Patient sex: M
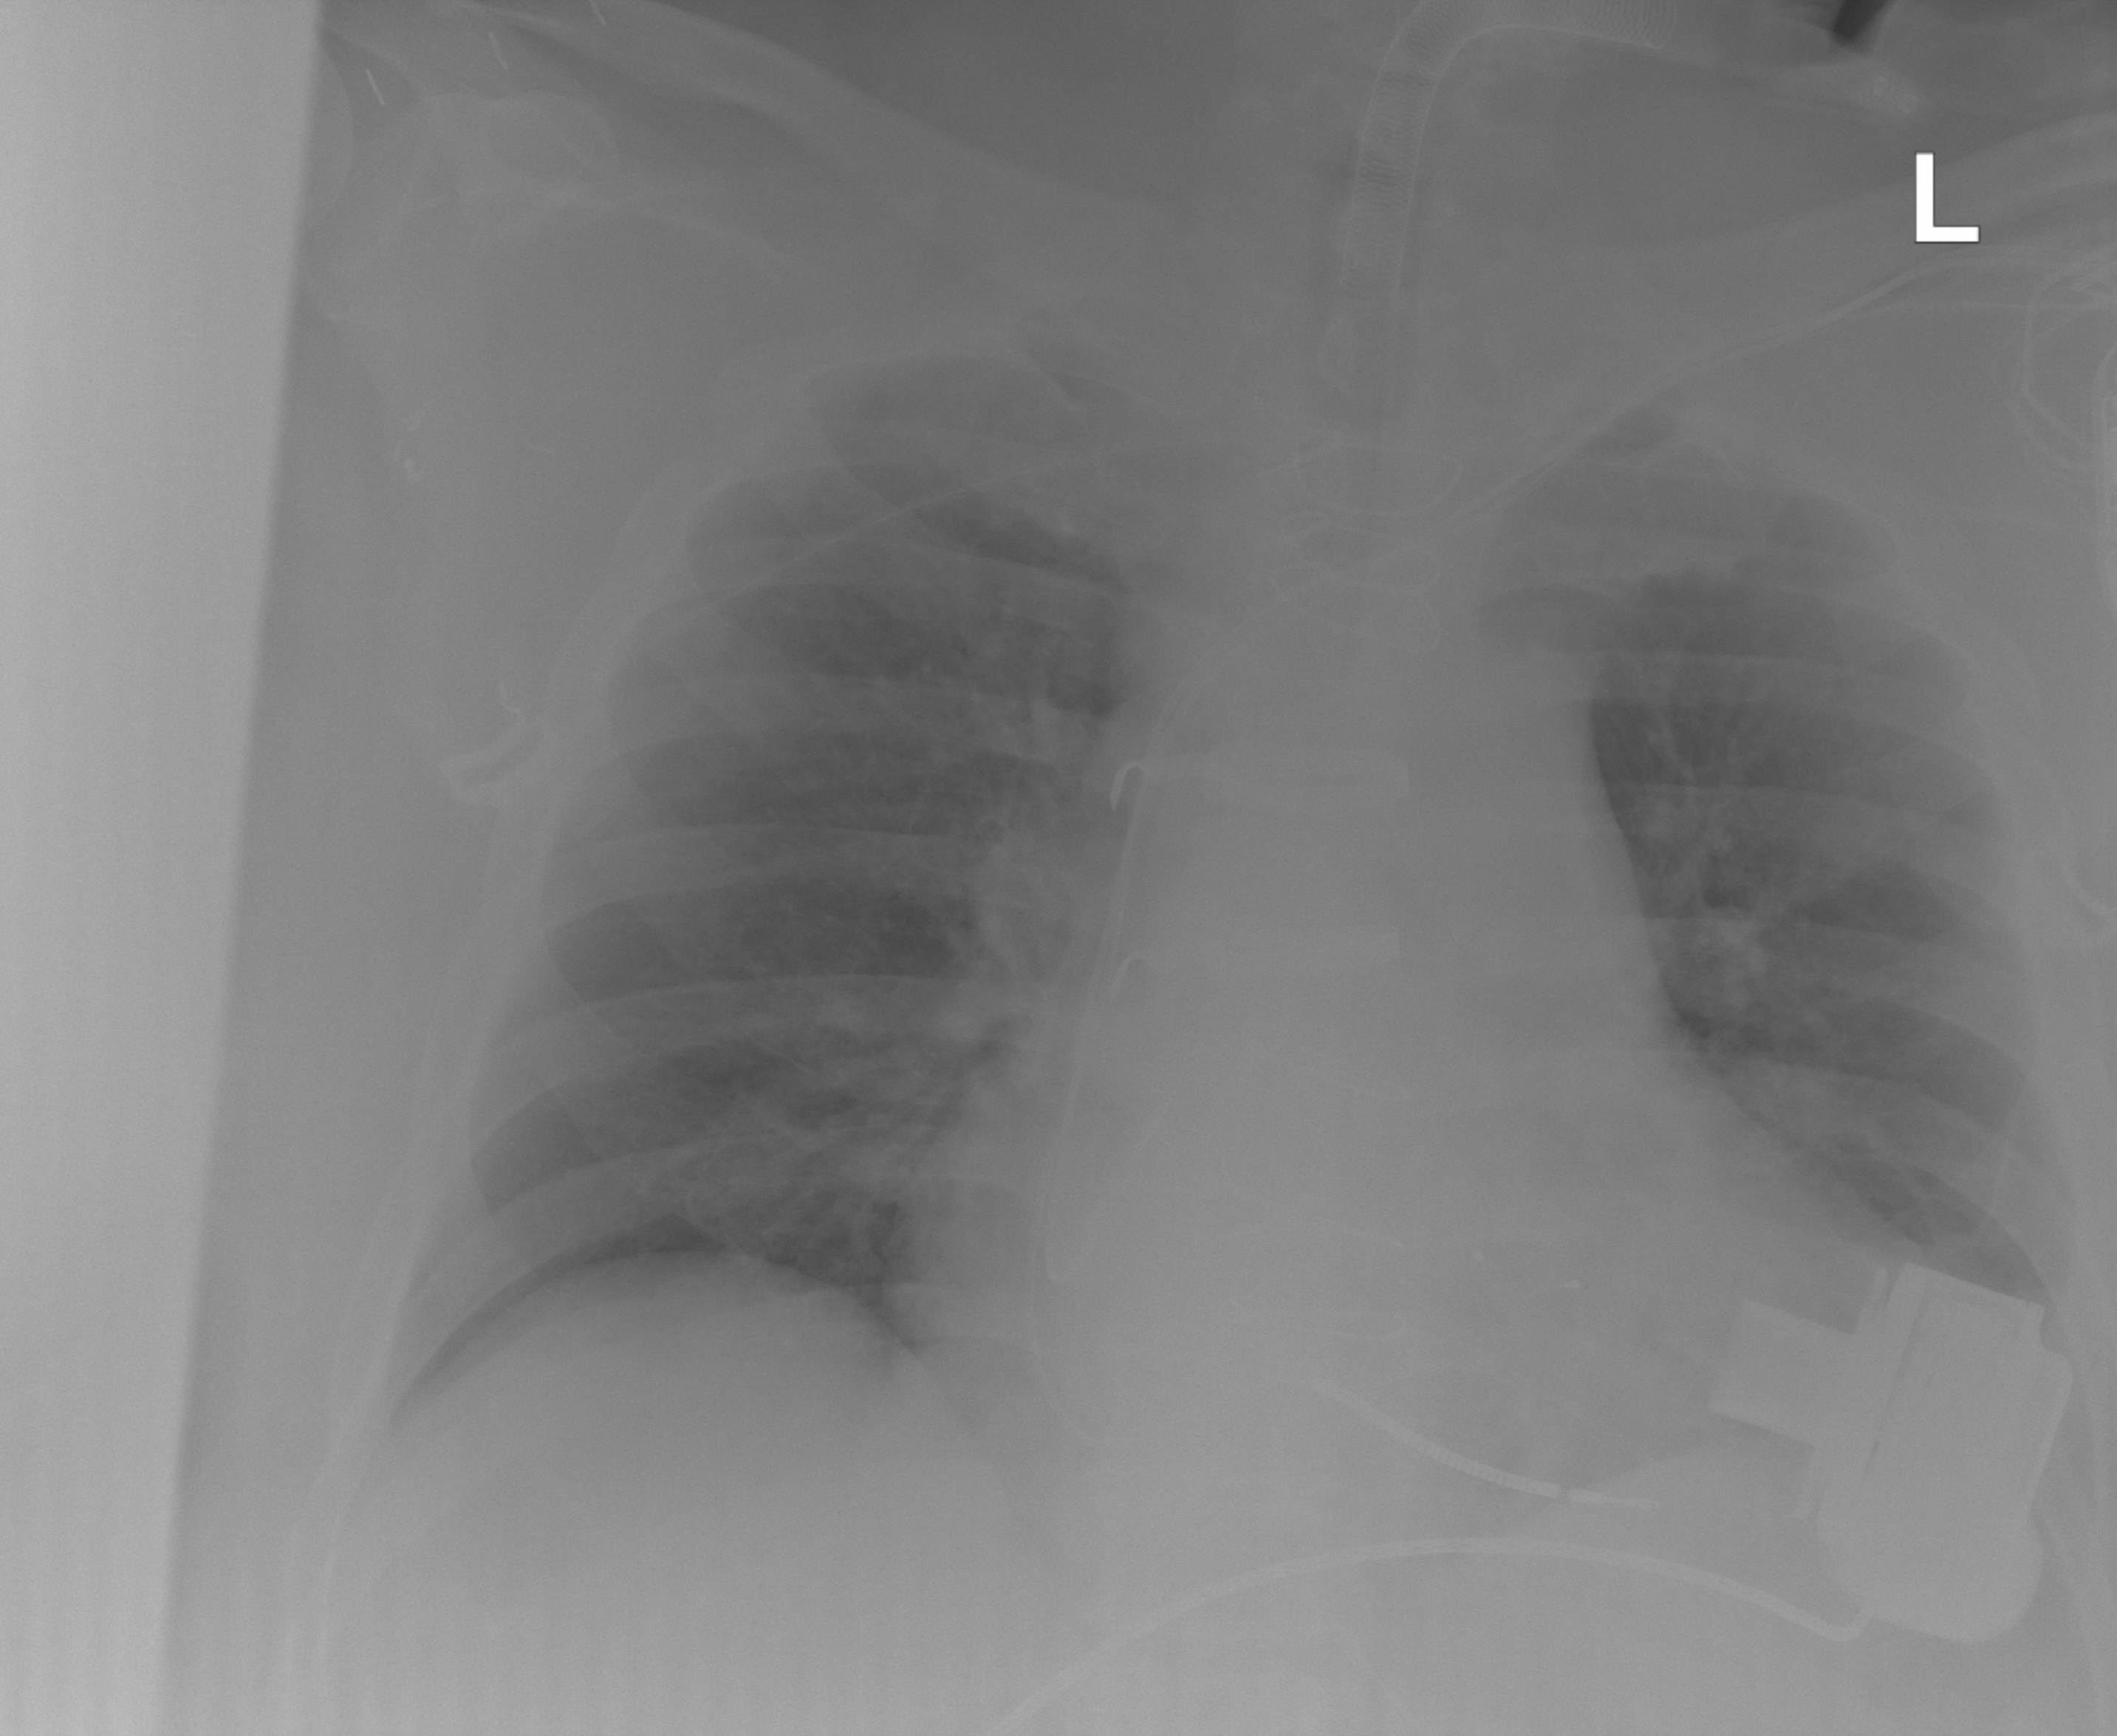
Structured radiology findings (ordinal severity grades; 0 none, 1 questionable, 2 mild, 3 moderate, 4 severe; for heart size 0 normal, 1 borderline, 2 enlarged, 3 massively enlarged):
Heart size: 2
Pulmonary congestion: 0
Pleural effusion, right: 0
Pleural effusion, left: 0
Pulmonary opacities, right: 0
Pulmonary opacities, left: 0
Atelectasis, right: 2
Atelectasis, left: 2